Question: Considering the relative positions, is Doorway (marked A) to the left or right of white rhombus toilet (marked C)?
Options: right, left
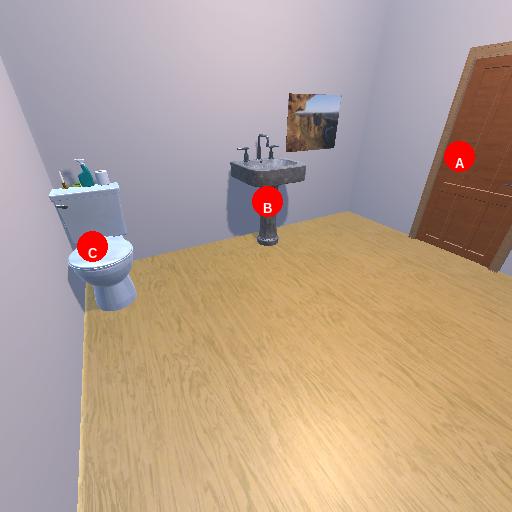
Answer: right